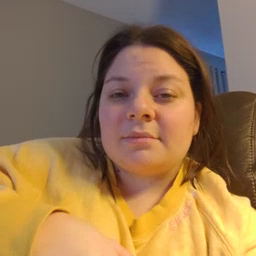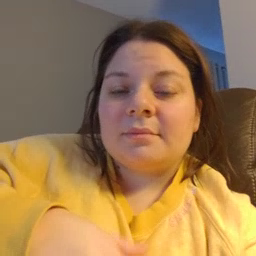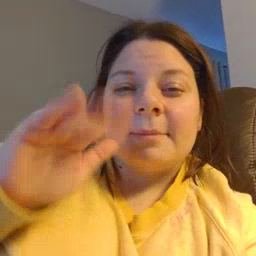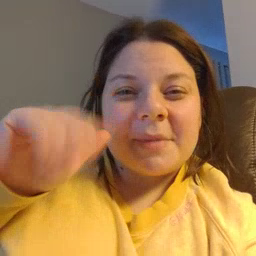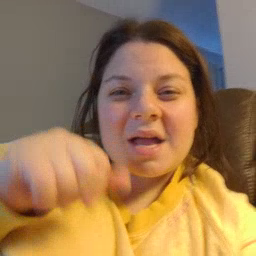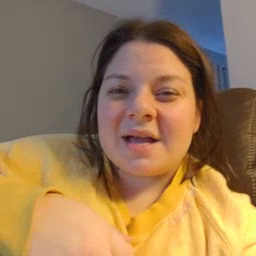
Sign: bye